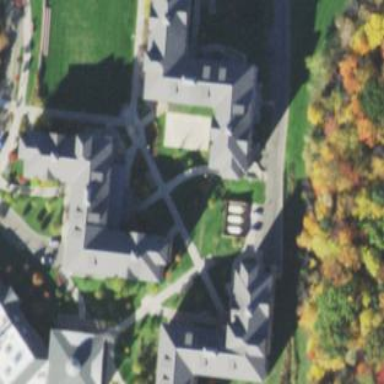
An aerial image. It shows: Dormitory building.